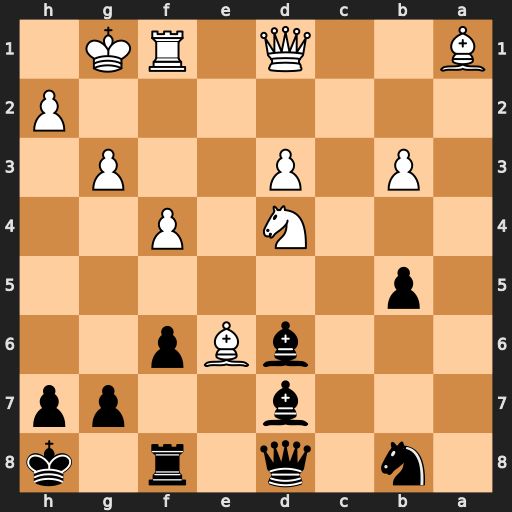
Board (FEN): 1n1q1r1k/3b2pp/3bBp2/1p6/3N1P2/1P1P2P1/7P/B2Q1RK1
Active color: b
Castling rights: -
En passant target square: -
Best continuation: Bc5 Bxd7 Qxd7 Kg2 Bxd4